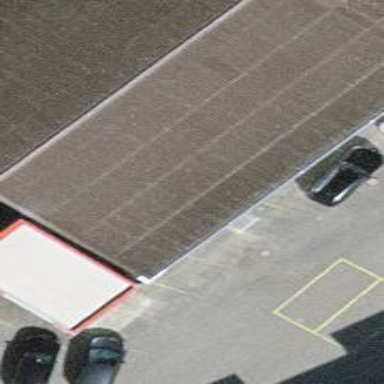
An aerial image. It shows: Car rental service.